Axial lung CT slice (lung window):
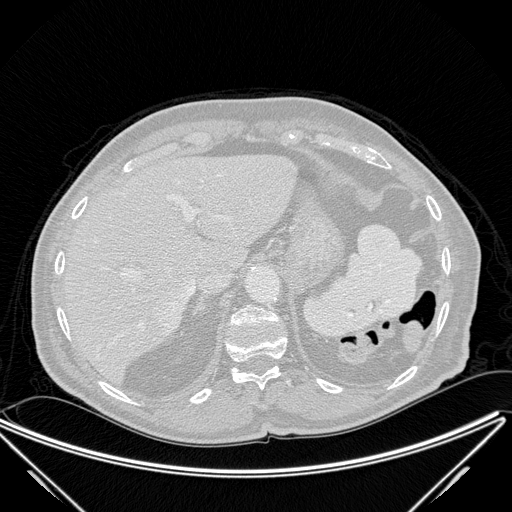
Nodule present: no